Field crop: maize
Growth stage: 2
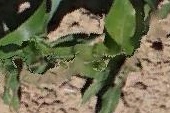
Species: maize